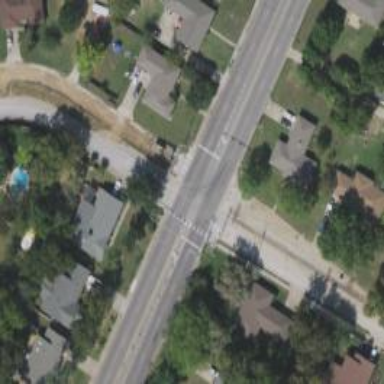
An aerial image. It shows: Marked footway crossing with zebra markings.